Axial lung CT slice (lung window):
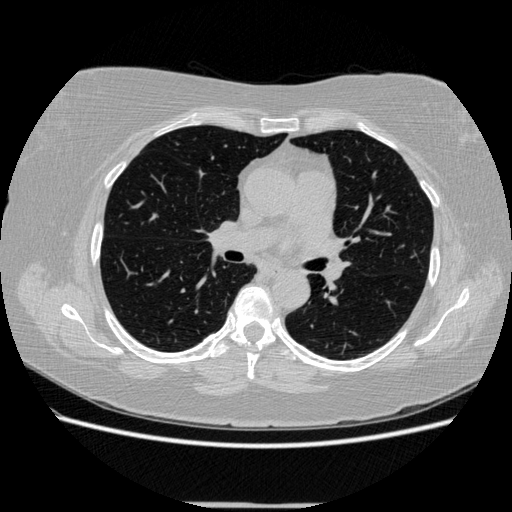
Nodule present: no